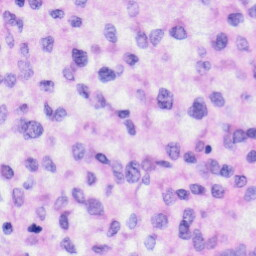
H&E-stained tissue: Liver